Interaction volume radius: 10 \u00c5
Interaction volume height: 30 \u00c5
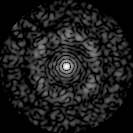
Disorder parameter: 0.8032